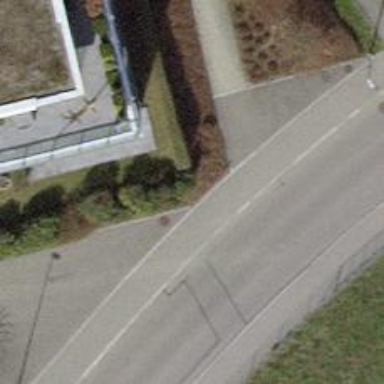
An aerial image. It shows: Hedge acting as barrier.